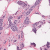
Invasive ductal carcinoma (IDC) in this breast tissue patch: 1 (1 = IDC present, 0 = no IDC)